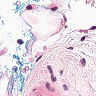
Metastatic tissue present: no